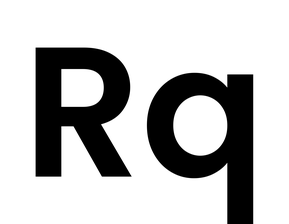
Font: Poppins-SemiBold